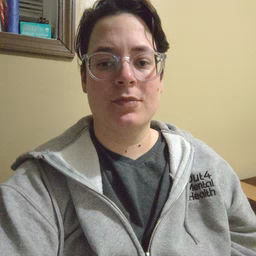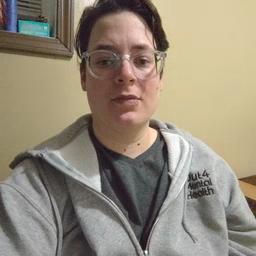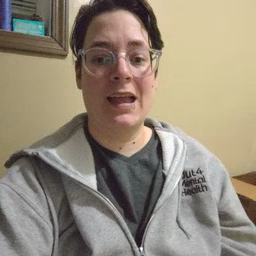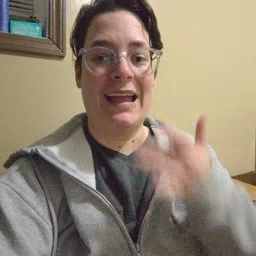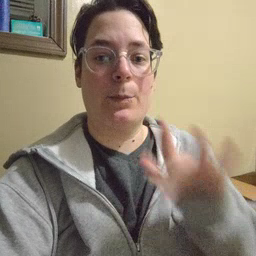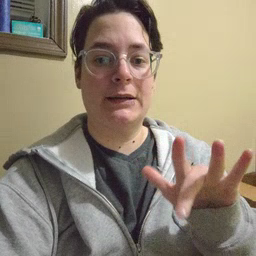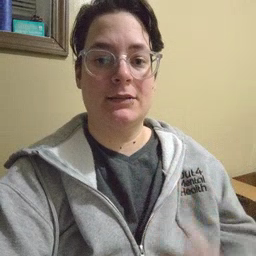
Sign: empty